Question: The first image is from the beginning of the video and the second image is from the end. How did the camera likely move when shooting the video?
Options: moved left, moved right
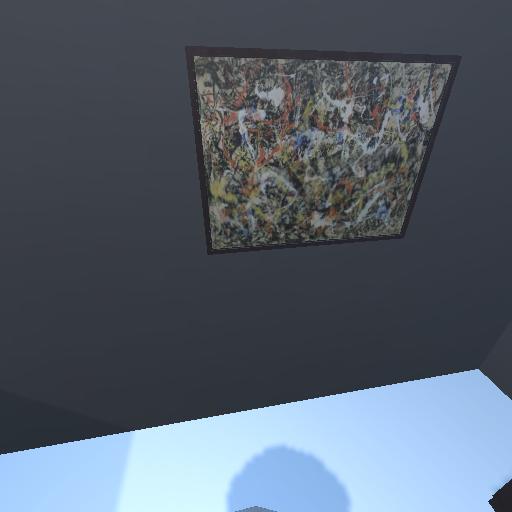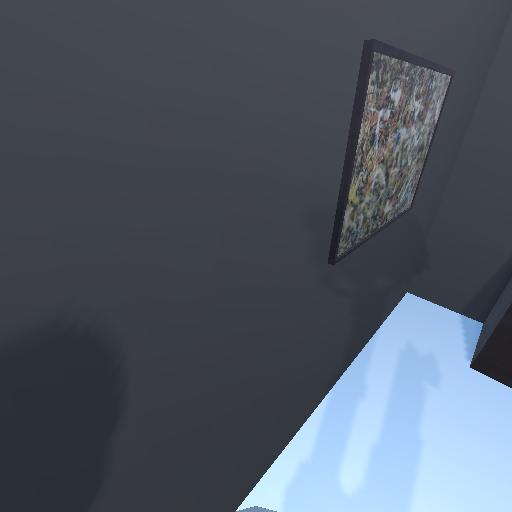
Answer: moved left